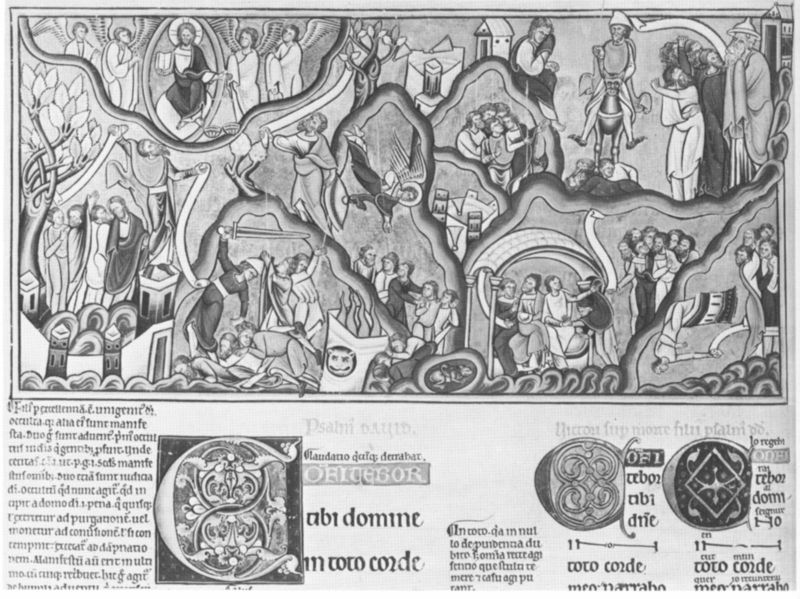
Titel: Canterbury Psalter von Paris
Standort: Herstellungsort: Canterbury, Christ Church (EU - GB)
Institution: Paris, Bibliothèque Nationale
Schlagwörter: baum, kampf, wasser, menschen, zeichnung, leute, hinrichtung, pferd, engel, schrift, schlacht, detail, burg, druck, schwert, text, christus, jesus, angels, predigt, knight, paper, illustration, myth, szenen, latein, medieval, war, book, buchmalerei, majuskel, christian, bible, writings, incunable